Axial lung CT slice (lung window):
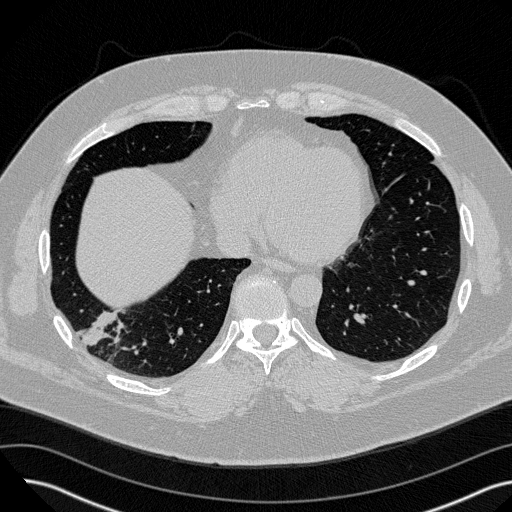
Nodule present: no